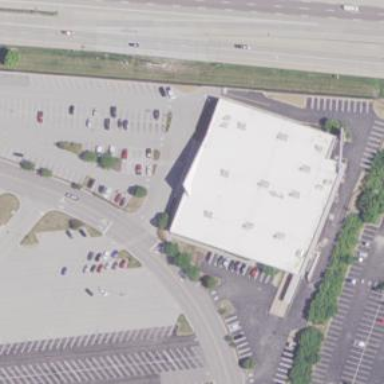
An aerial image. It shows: Building.